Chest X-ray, AP view. Patient: 63 years old, sex M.
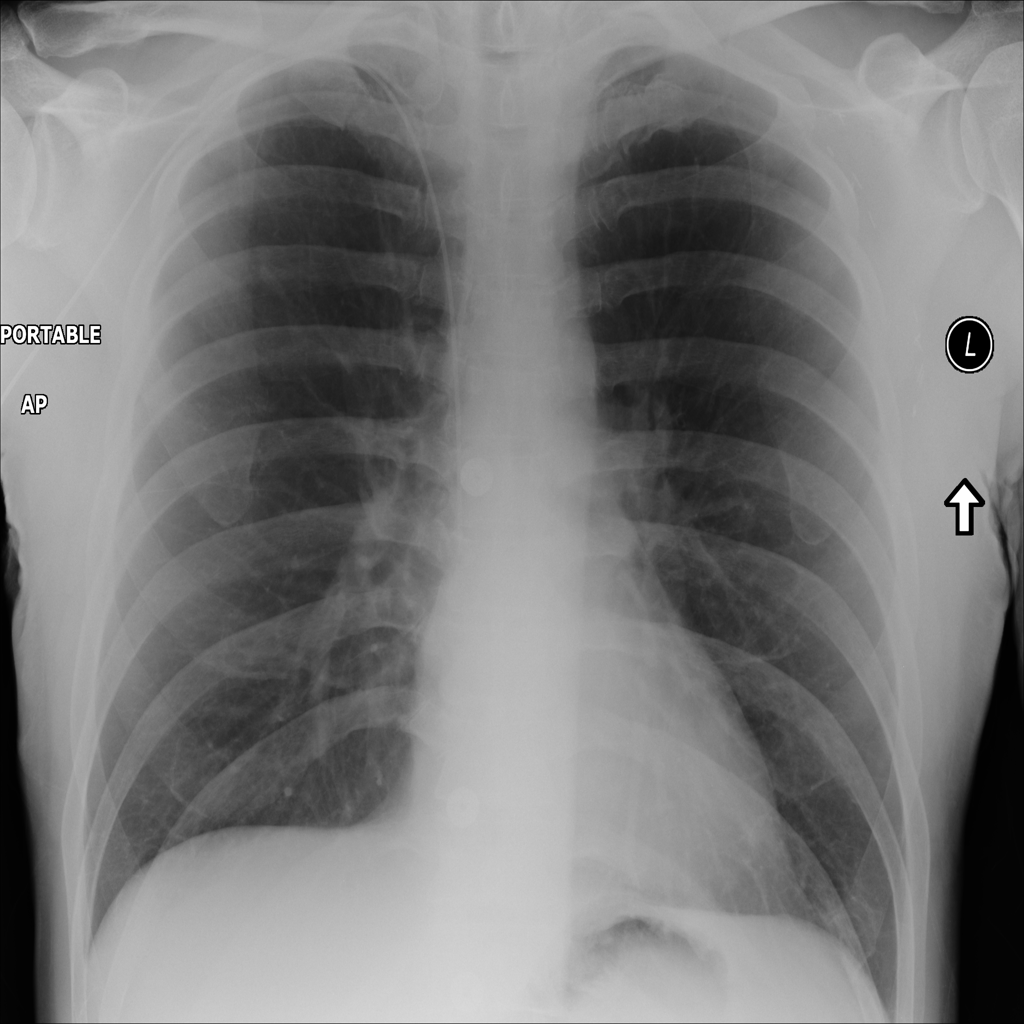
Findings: No Finding